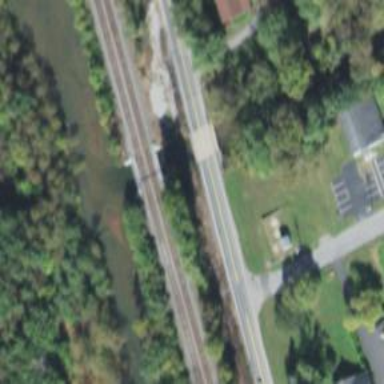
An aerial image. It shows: Bridge over railway line.